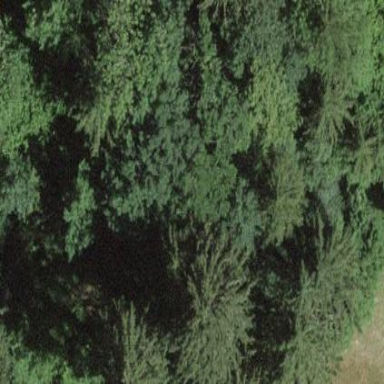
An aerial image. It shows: Forest area.